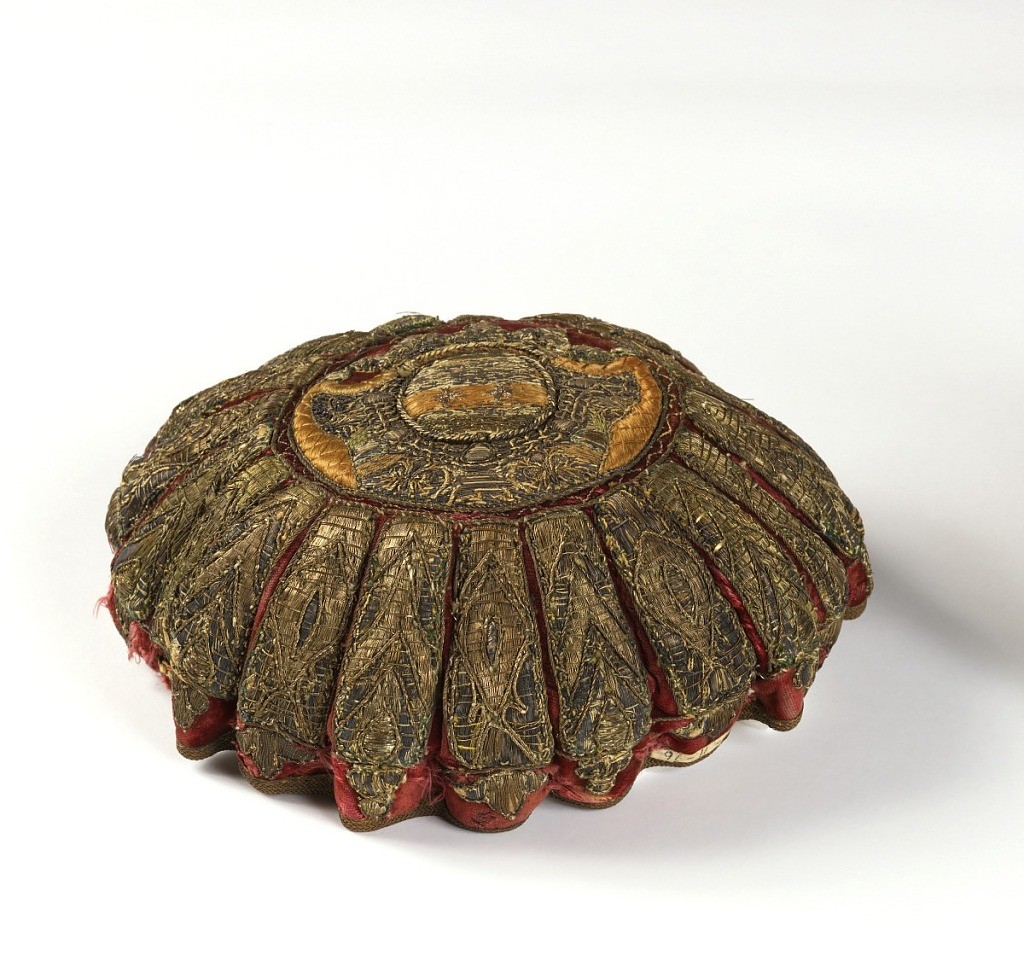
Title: Gaming purse
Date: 17th century
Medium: silk, metal thread Technique: embroidered on velvet
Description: Purse of red velvet with drawstring of colored silks. On the bottom, a coat of arms and on sides, panels embroidered in metallic thread.